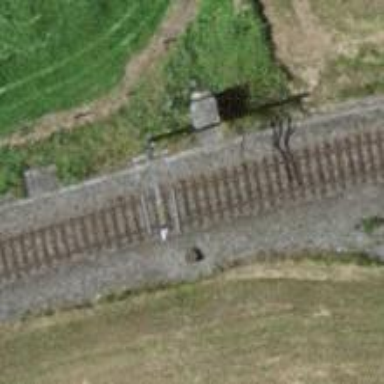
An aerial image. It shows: Single railway track with electrified contact line.